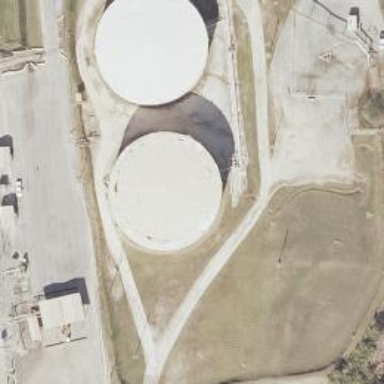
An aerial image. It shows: Storage tank which is man-made and housed in building.